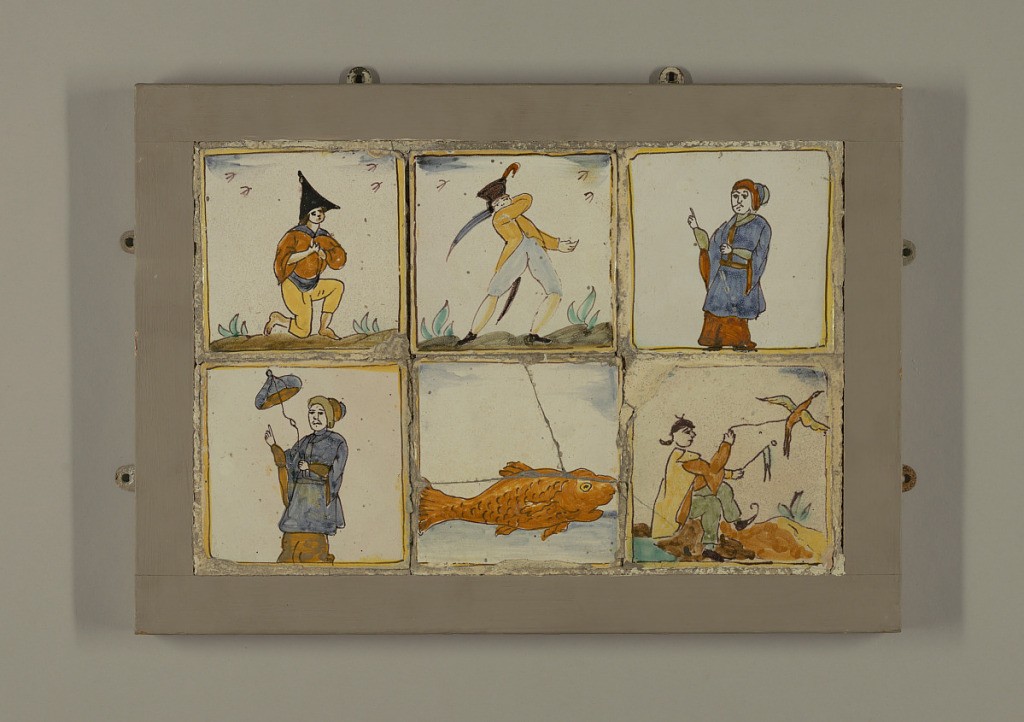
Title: Tile
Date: late 18th–early 19th century
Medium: Earthenware, glazed, high fire decorated
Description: Soilder brandishing sword.